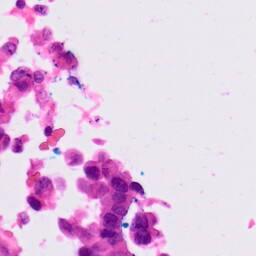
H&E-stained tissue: Lung